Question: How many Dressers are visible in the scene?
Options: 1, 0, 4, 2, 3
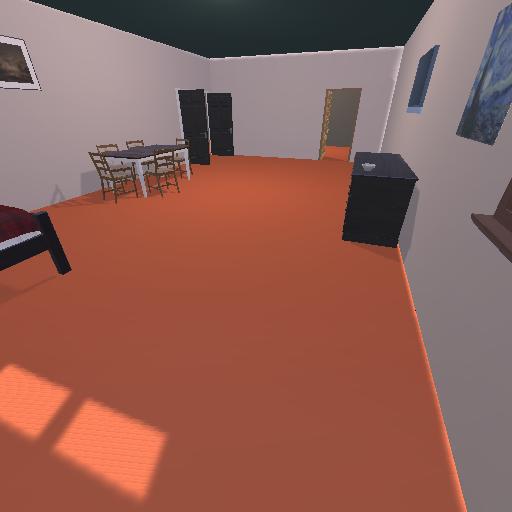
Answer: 1